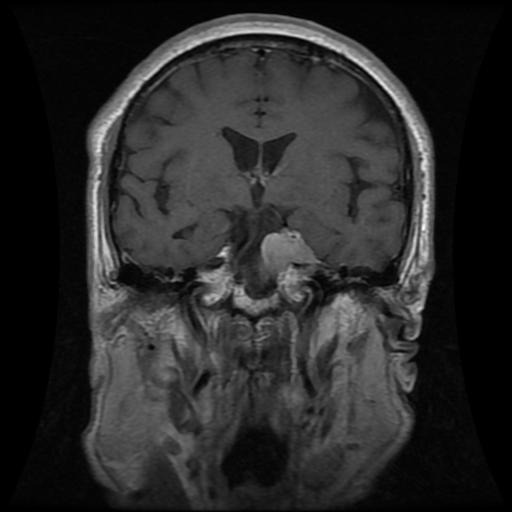
Label: meningioma